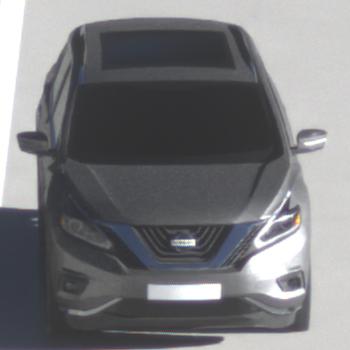
Make: Nissan
Model: Murano
Detailed model: Gen. 3 Z52
Model produced from: 2015
Doors: 5
Color: gray
Road condition: wet road
Daytime: sunrise or sunset
Contrast: medium contrast